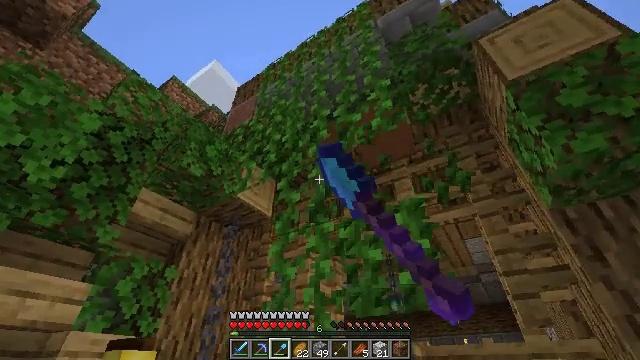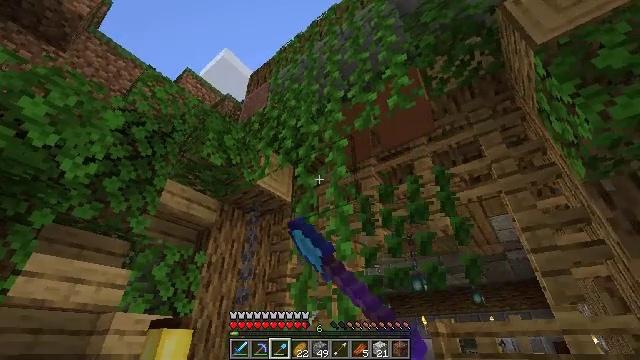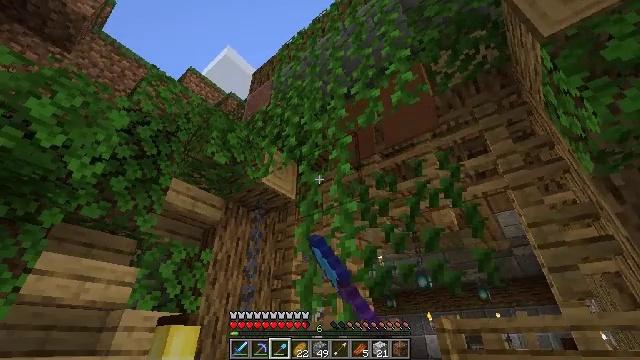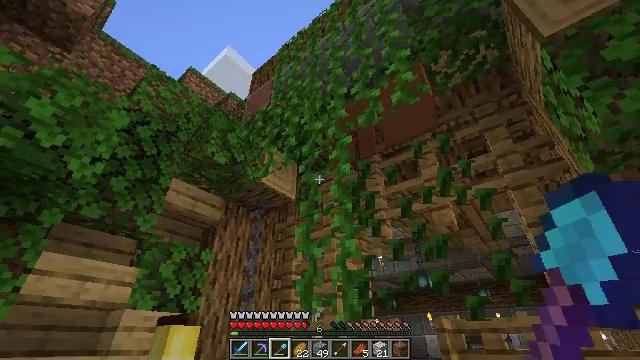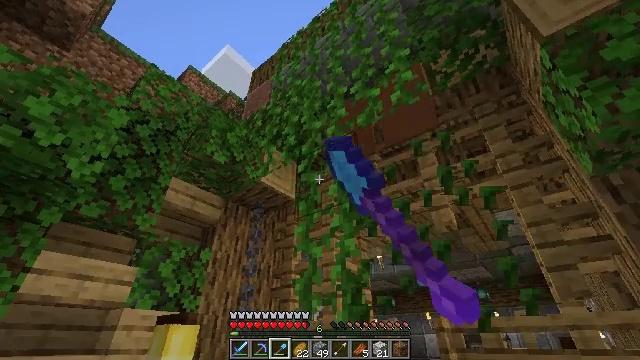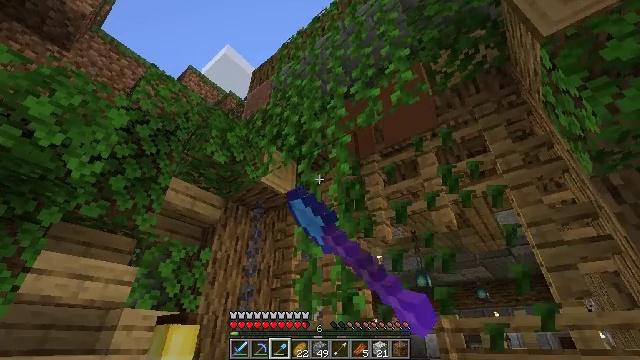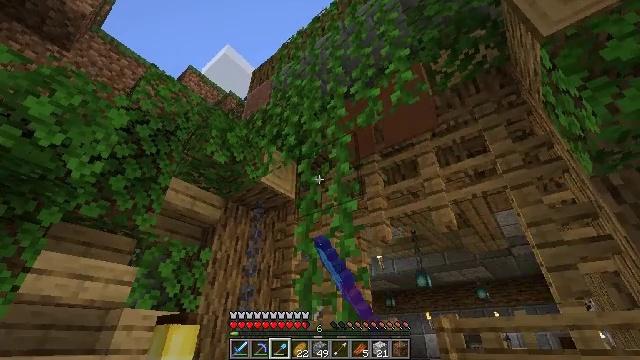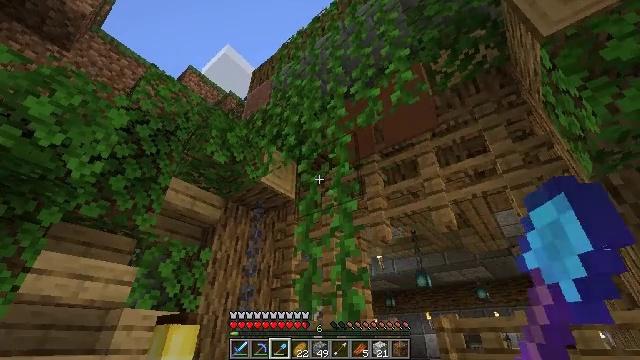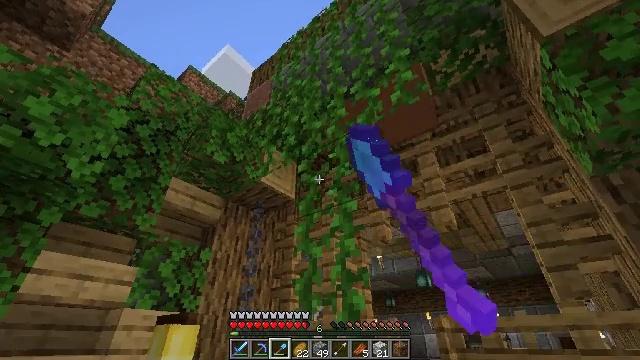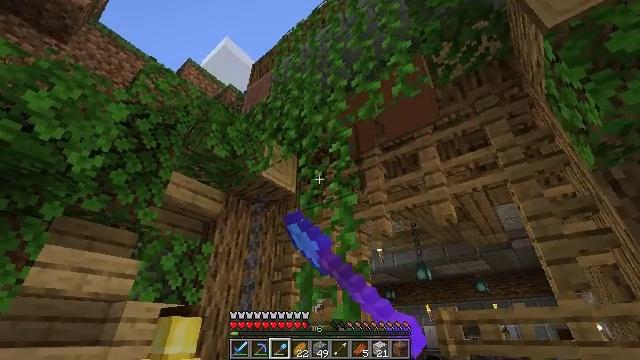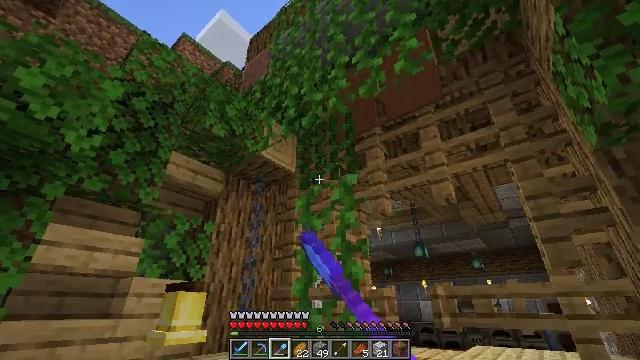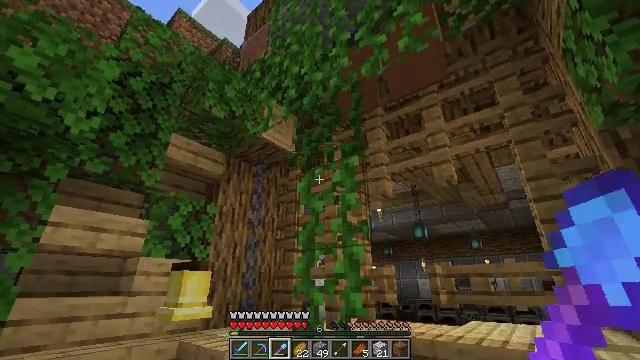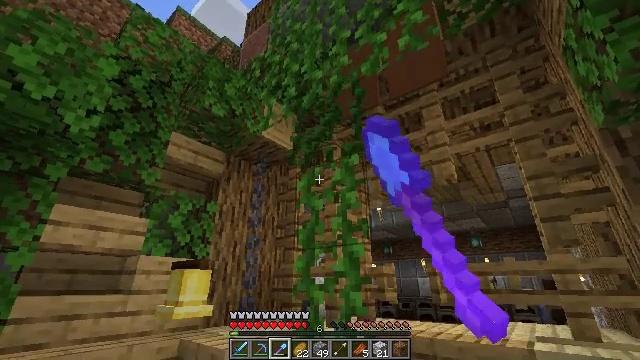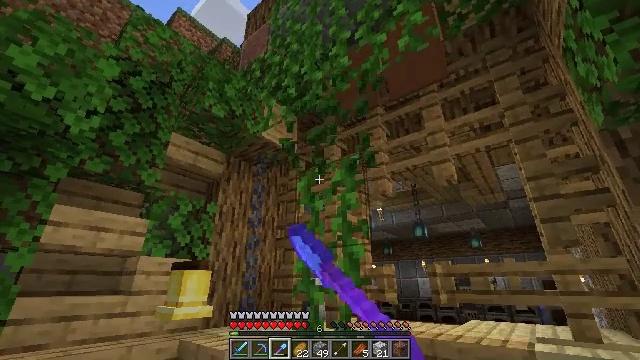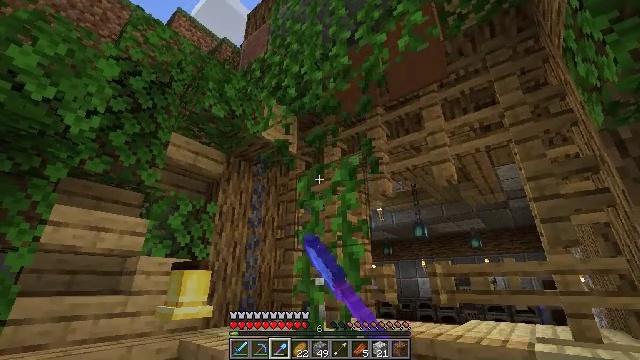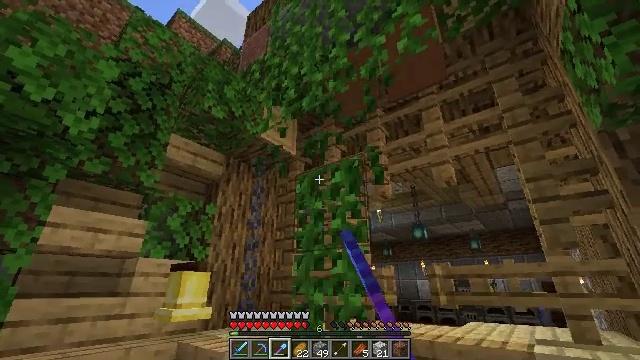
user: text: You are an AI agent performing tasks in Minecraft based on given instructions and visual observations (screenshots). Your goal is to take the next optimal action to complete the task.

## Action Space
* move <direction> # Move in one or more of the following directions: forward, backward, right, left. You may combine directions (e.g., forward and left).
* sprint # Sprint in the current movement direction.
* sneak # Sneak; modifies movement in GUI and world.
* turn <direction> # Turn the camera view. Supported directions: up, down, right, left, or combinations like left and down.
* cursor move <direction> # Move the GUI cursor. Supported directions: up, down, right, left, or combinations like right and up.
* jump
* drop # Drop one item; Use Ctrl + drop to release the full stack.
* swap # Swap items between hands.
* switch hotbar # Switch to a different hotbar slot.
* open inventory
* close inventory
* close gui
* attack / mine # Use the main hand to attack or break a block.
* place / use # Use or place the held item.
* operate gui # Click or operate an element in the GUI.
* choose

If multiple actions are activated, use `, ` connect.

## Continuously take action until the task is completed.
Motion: motion action
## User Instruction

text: Remove and gather vines.
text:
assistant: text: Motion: turn left and down, attack / mine
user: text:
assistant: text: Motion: turn left, attack / mine
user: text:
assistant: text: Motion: attack / mine
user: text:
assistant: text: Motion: attack / mine
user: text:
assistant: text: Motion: attack / mine
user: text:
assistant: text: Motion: attack / mine
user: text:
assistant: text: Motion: attack / mine
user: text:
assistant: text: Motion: attack / mine
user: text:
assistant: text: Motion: turn down, attack / mine
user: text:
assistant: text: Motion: turn down, attack / mine
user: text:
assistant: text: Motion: turn down, attack / mine
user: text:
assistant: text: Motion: attack / mine
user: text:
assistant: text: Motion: attack / mine
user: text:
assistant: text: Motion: attack / mine
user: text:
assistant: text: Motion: attack / mine
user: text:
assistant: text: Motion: attack / mine
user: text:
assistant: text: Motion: move back, turn down, attack / mine
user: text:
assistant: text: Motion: move back, turn left and down
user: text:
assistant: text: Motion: move back, turn down
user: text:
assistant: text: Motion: move back
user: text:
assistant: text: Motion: move back
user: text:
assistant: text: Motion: move back, turn right and up
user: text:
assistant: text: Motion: move back, turn right and up
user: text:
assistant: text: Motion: move back, turn right and up
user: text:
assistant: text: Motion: move back, turn right and up
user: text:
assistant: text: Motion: move back
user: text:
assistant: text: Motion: move back
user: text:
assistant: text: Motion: move back
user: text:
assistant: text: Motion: move back and move right
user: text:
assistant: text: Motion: move back and move right